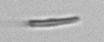
Label: fiber